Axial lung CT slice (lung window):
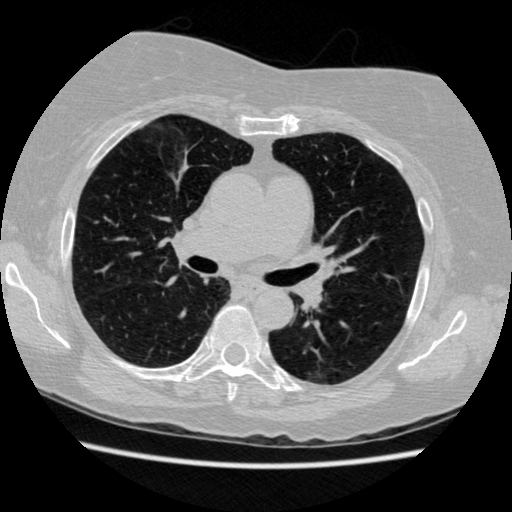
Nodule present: no